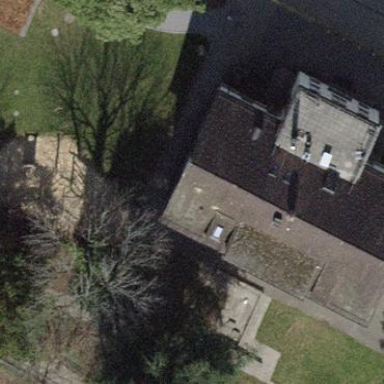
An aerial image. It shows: School building.